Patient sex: M
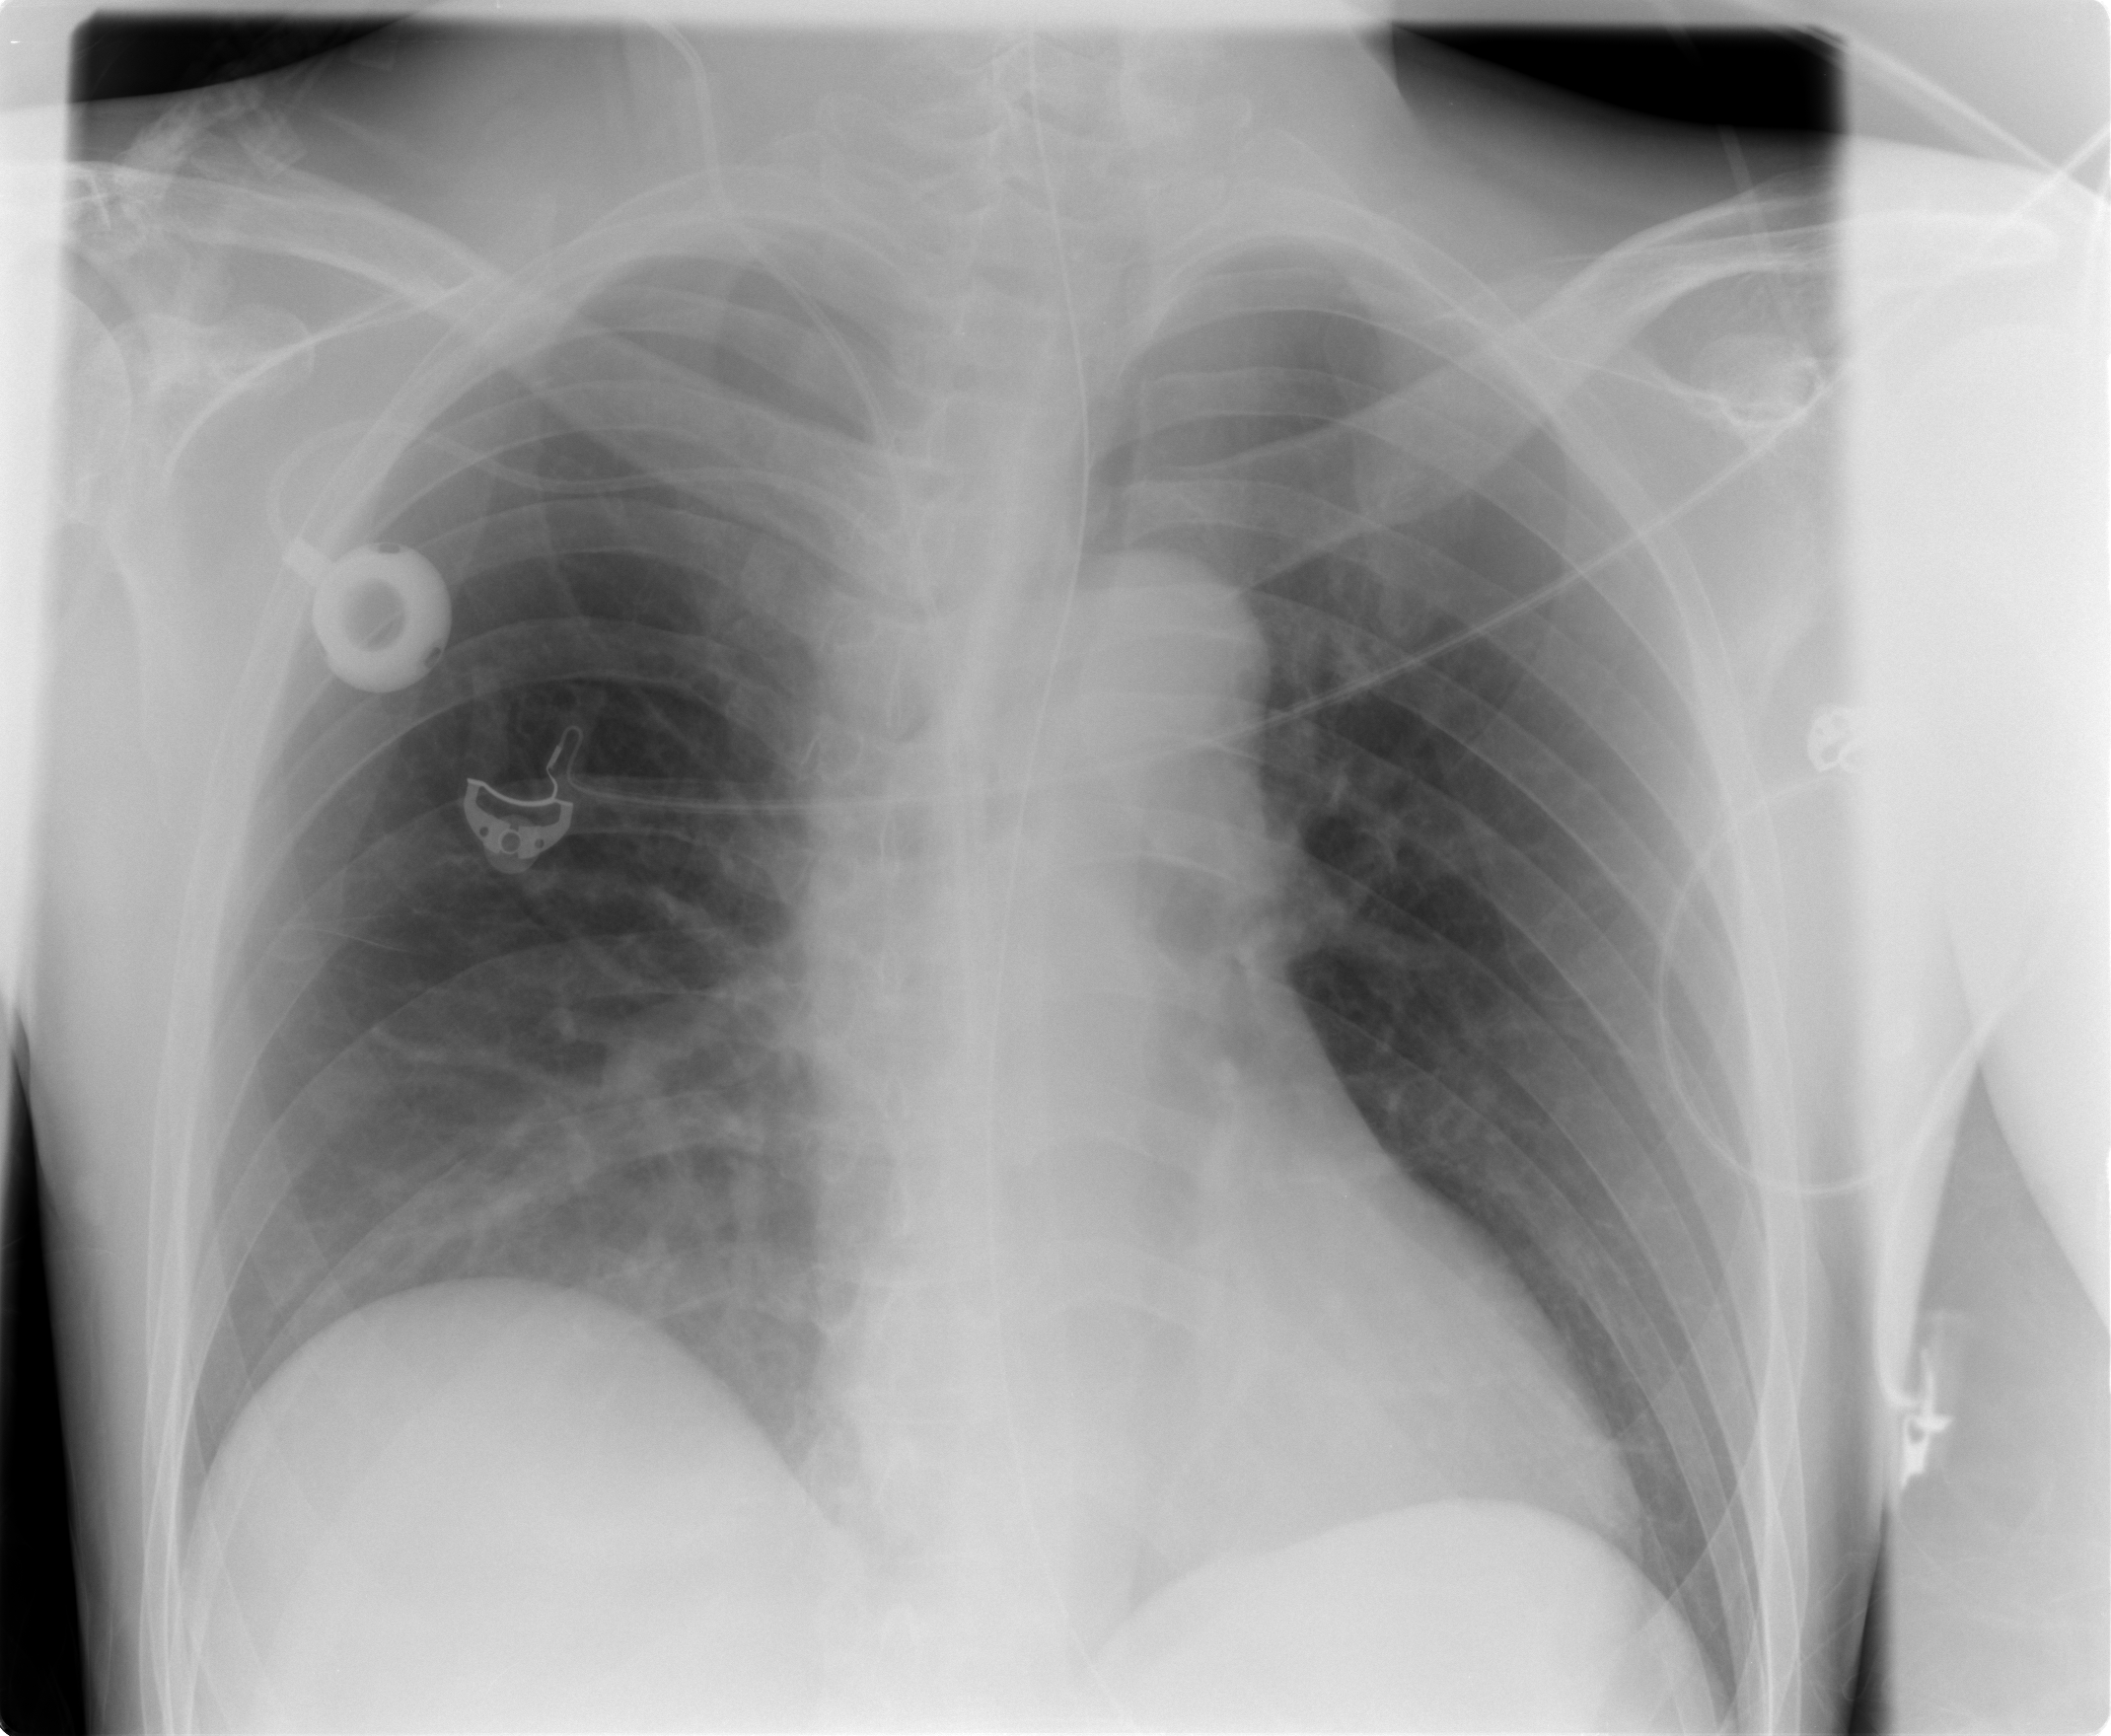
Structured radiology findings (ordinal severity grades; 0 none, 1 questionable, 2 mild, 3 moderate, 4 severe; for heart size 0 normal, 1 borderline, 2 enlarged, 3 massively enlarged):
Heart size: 0
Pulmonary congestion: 0
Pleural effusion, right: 0
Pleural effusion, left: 0
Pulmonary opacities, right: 0
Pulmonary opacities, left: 0
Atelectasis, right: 1
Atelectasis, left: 0